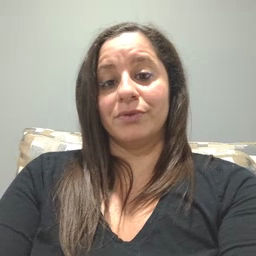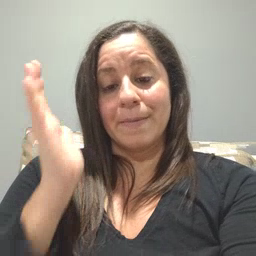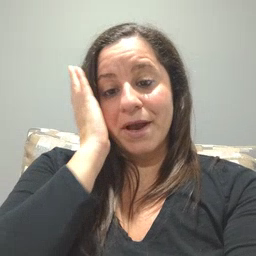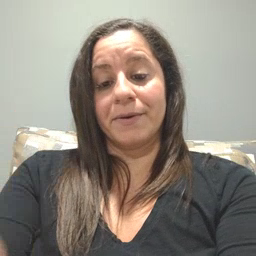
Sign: bed